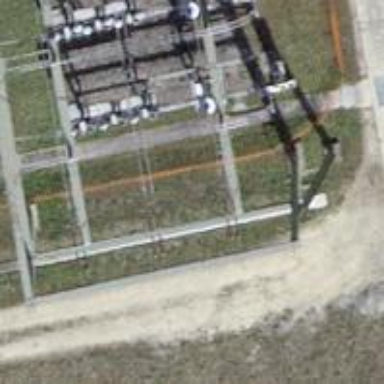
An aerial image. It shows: Insulator used in power systems.